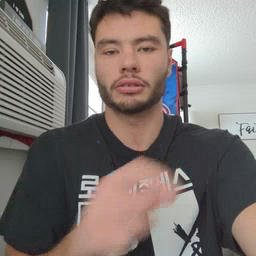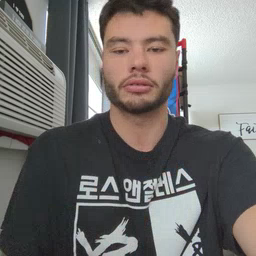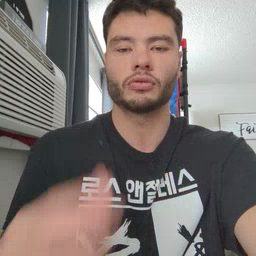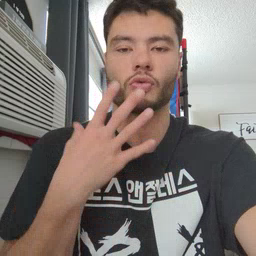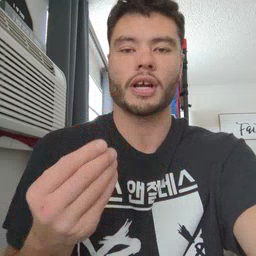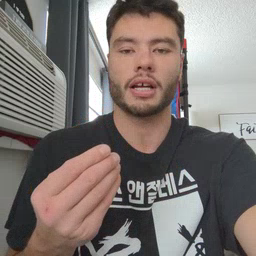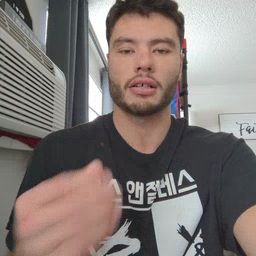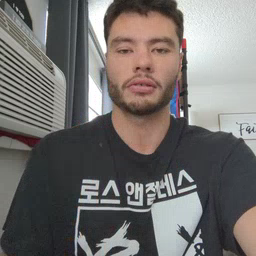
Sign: wet